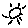
Label: sun